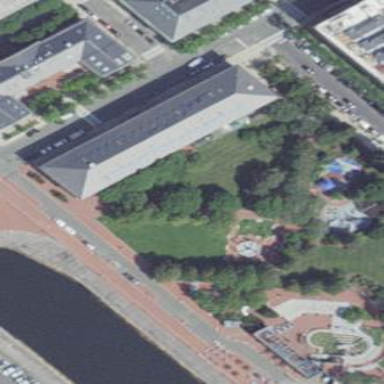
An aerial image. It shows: Building that serves as educational institution office.